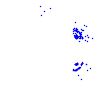
Particle: kaon